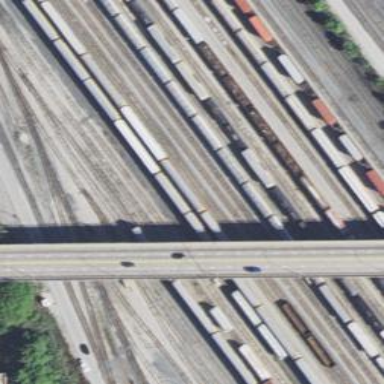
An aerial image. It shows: Railway yard.